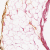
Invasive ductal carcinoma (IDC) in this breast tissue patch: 0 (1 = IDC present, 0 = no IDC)